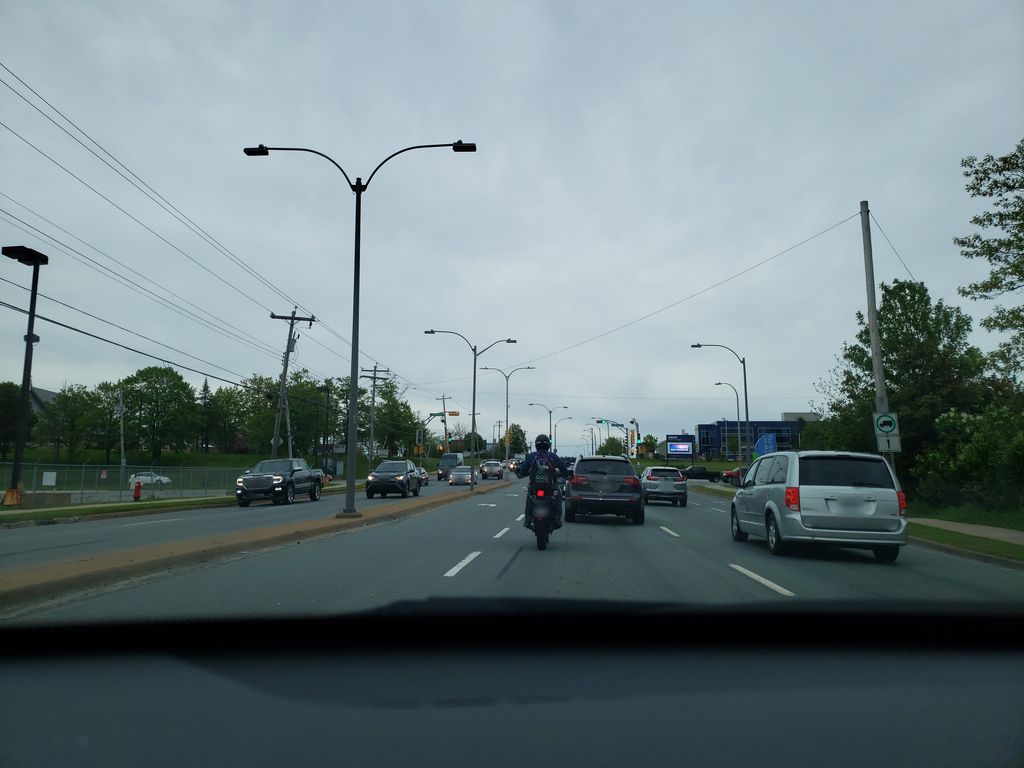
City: halifax